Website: macys
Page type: customer-info-address
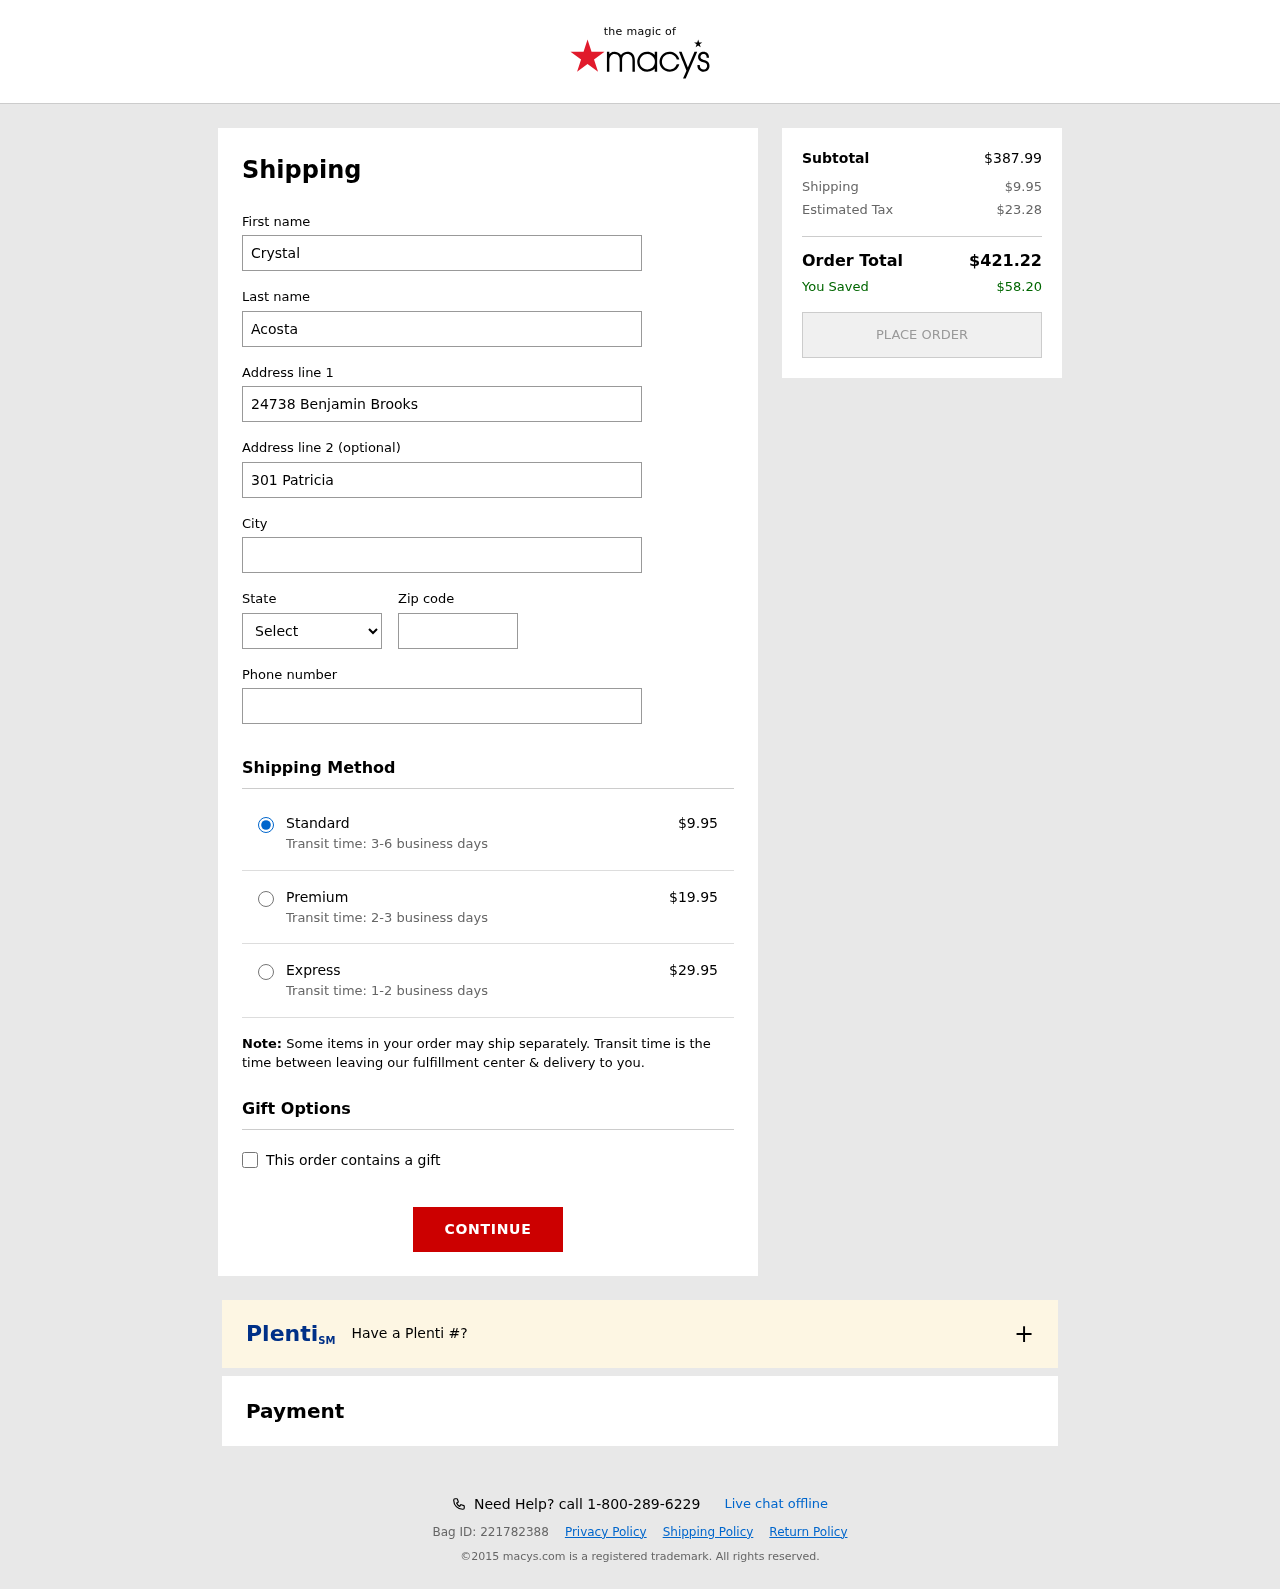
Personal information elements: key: PII_CITY
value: Williamtown
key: PII_FIRSTNAME
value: Crystal
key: PII_LASTNAME
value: Acosta
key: PII_PHONE
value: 5456284109
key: PII_POSTCODE
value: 33987
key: PII_STATE_ABBR
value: AZ
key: PII_STREET
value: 24738 Benjamin Brooks
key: PII_STREET2
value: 301 Patricia Garden Suite 121
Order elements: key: ORDER_SHIPPING_COST
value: $9.95
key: ORDER_SHIPPING_COST_PREMIUM
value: $19.95
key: ORDER_SHIPPING_COST_EXPRESS
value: $29.95
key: ORDER_SUBTOTAL
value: $387.99
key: ORDER_TAX
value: $23.28
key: ORDER_TOTAL
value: $421.22
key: ORDER_SAVINGS
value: $58.20